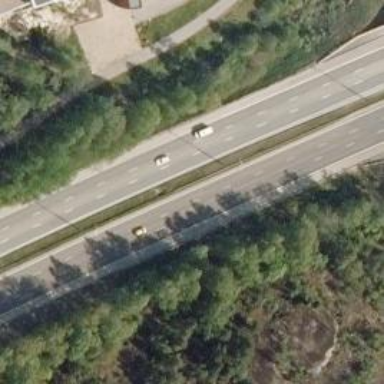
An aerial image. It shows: Asphalt motorway.